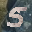
Label: 5